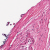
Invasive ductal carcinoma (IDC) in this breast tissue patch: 0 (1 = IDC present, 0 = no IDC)